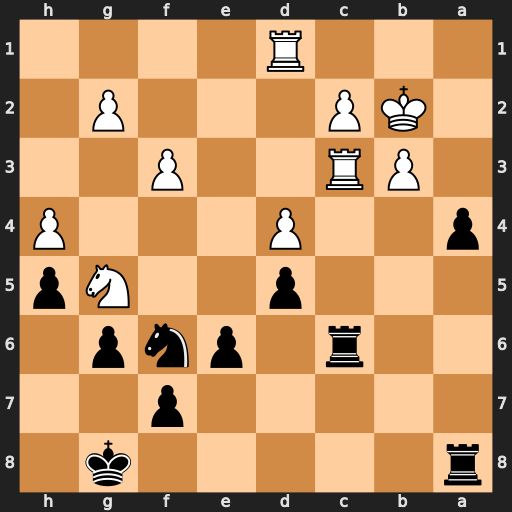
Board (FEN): r5k1/5p2/2r1pnp1/3p2Np/p2P3P/1PR2P2/1KP3P1/3R4
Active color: b
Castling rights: -
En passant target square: -
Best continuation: a3+ Ka2 Rxc3